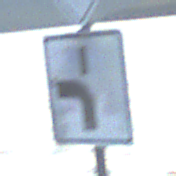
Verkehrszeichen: VerlaufVorfahrtsstrasse5
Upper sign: Vorfahrtsstrasse
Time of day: SunriseSunset
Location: Outdoor (RoadRail)
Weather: PartlyCloudy
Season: NotSpecified
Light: Natural